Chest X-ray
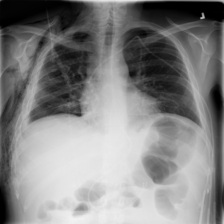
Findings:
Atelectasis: positive
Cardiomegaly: negative
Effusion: negative
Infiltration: negative
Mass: negative
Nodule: negative
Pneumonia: negative
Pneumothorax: negative
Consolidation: negative
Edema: negative
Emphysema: negative
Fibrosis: negative
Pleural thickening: negative
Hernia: negative